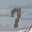
Label: 7